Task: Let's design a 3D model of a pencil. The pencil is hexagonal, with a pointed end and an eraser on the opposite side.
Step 13:
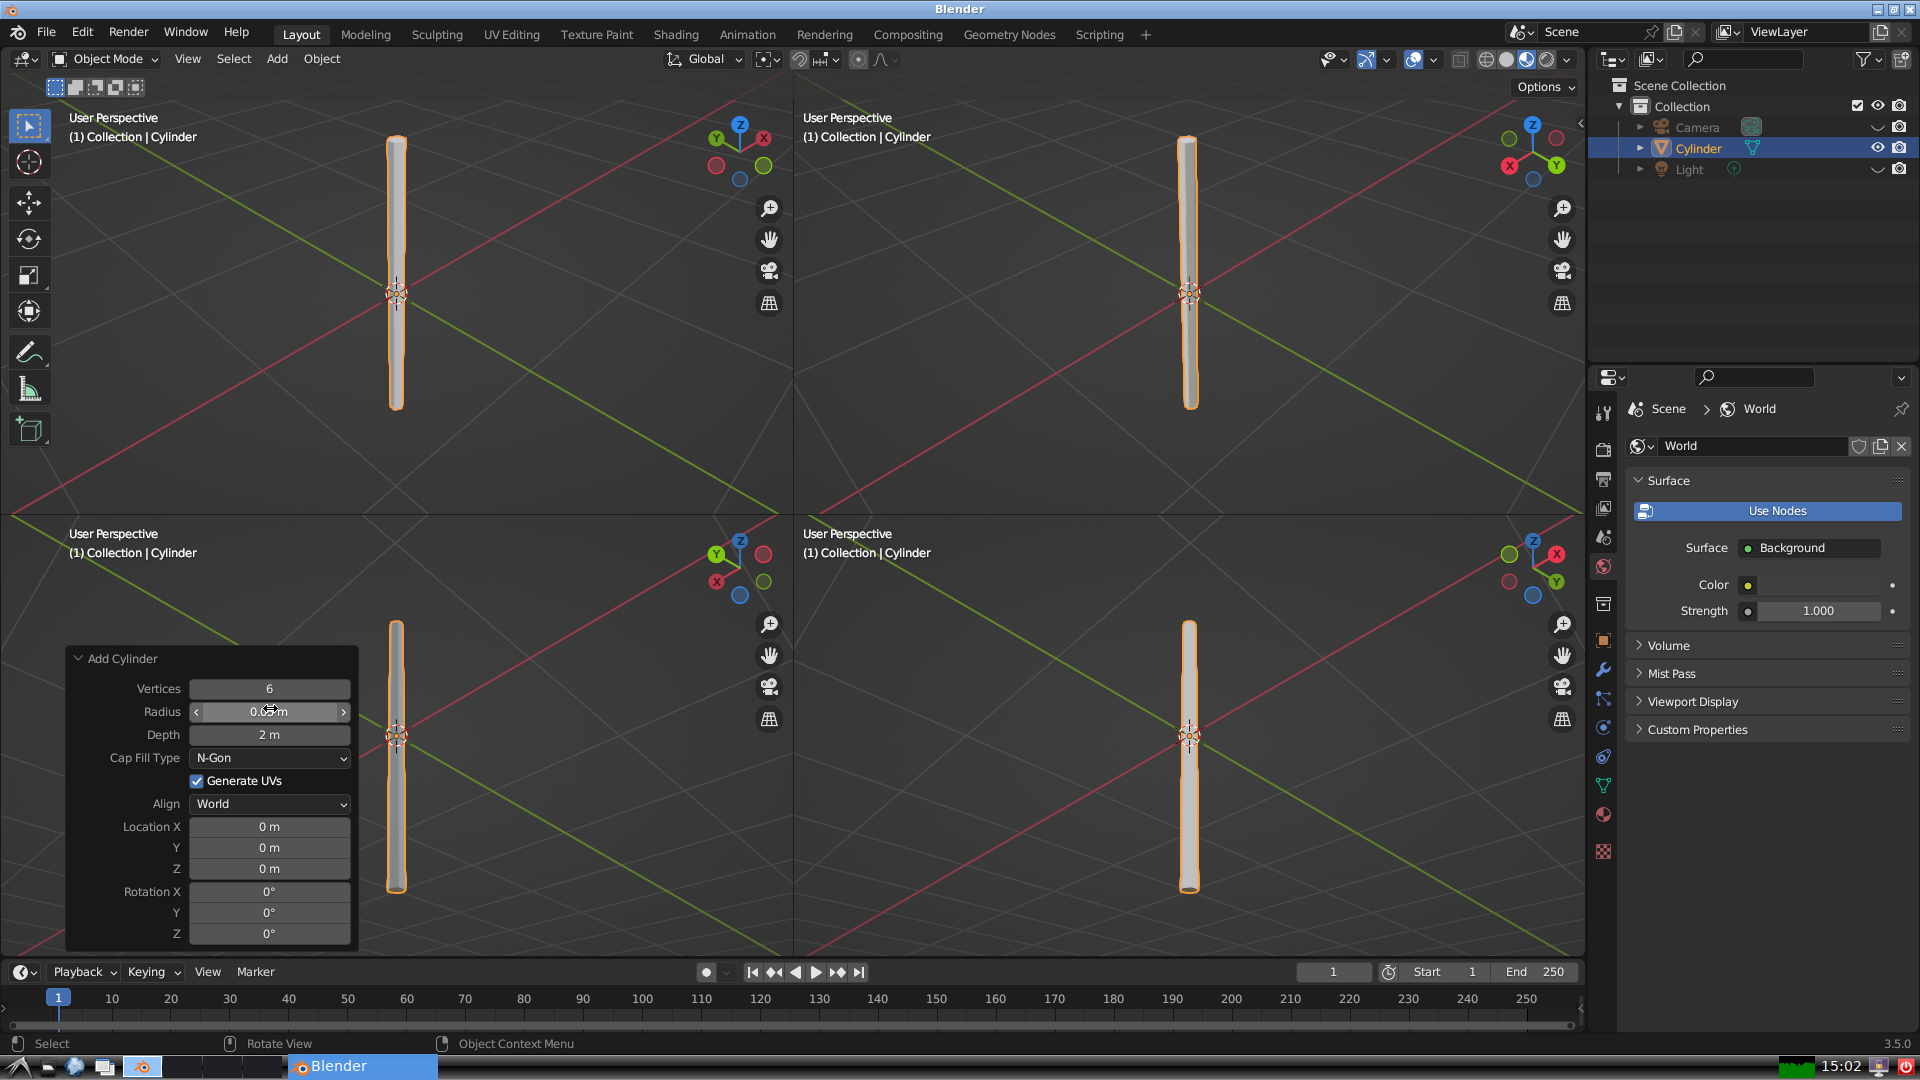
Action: {"mouse_move": [960, 540]}